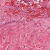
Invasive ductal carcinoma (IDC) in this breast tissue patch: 0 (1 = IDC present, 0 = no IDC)